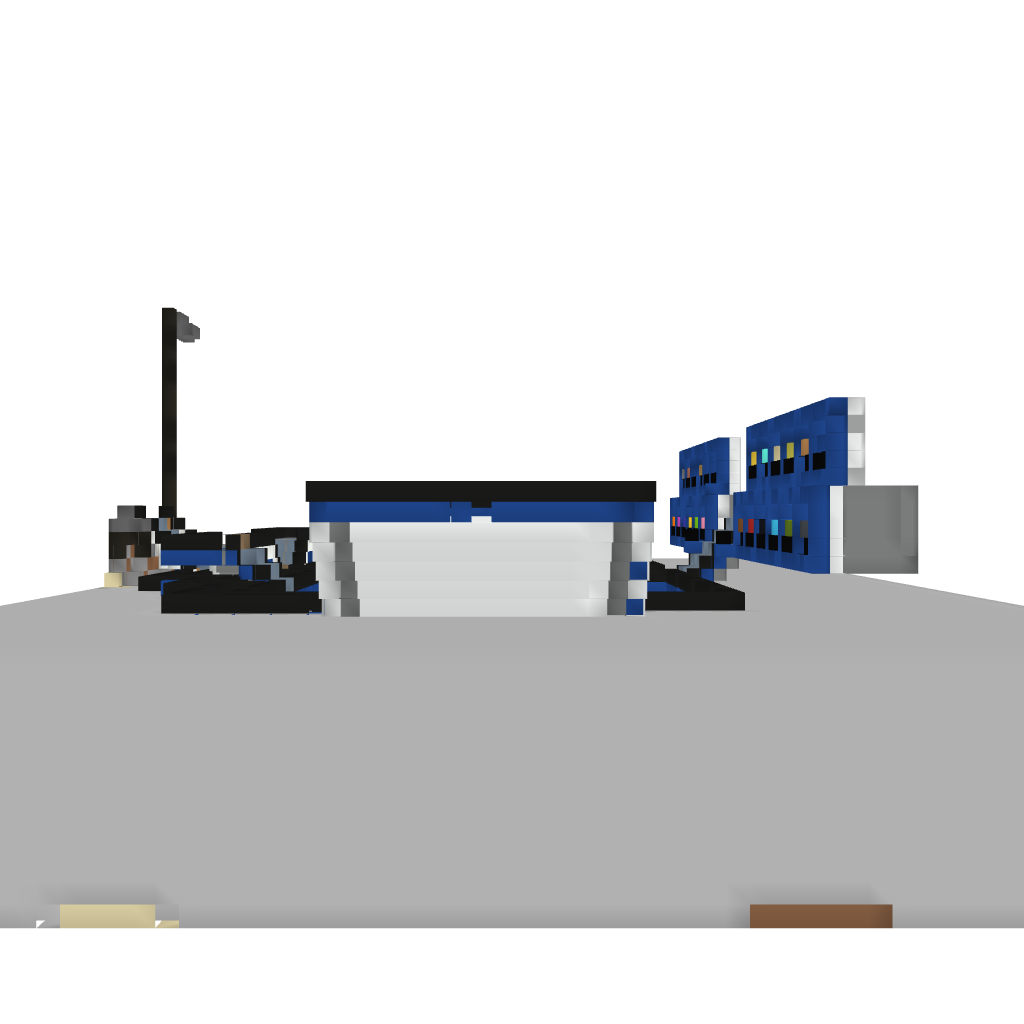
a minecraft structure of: Quick Build Court